This grayscale texture is a bearing vibration snapshot reshaped row-by-row into a square image. Based on the visible evidence, which condition applies: normal, inner_race, outer_race, ball?
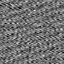
Answer: outer_race